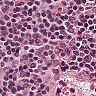
Metastatic tissue present: no